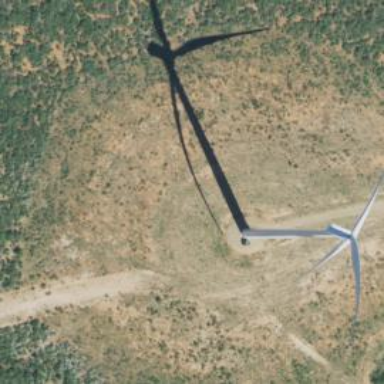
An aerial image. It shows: Wind generator in the form of horizontal axis wind turbine.